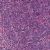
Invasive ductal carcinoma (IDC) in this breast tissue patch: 1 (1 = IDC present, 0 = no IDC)